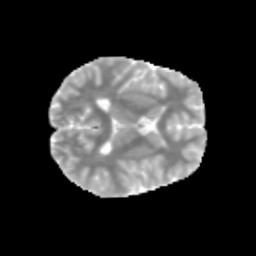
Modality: MD
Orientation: axial
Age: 12
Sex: female
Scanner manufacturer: siemens
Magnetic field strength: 3 T
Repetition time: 3.8 s
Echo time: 0.07 s